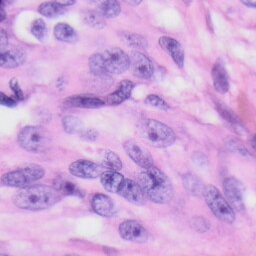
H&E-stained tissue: Skin